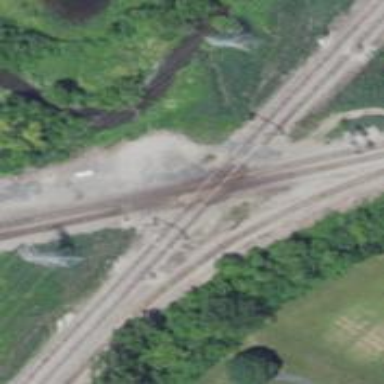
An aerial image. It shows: Railway crossing.